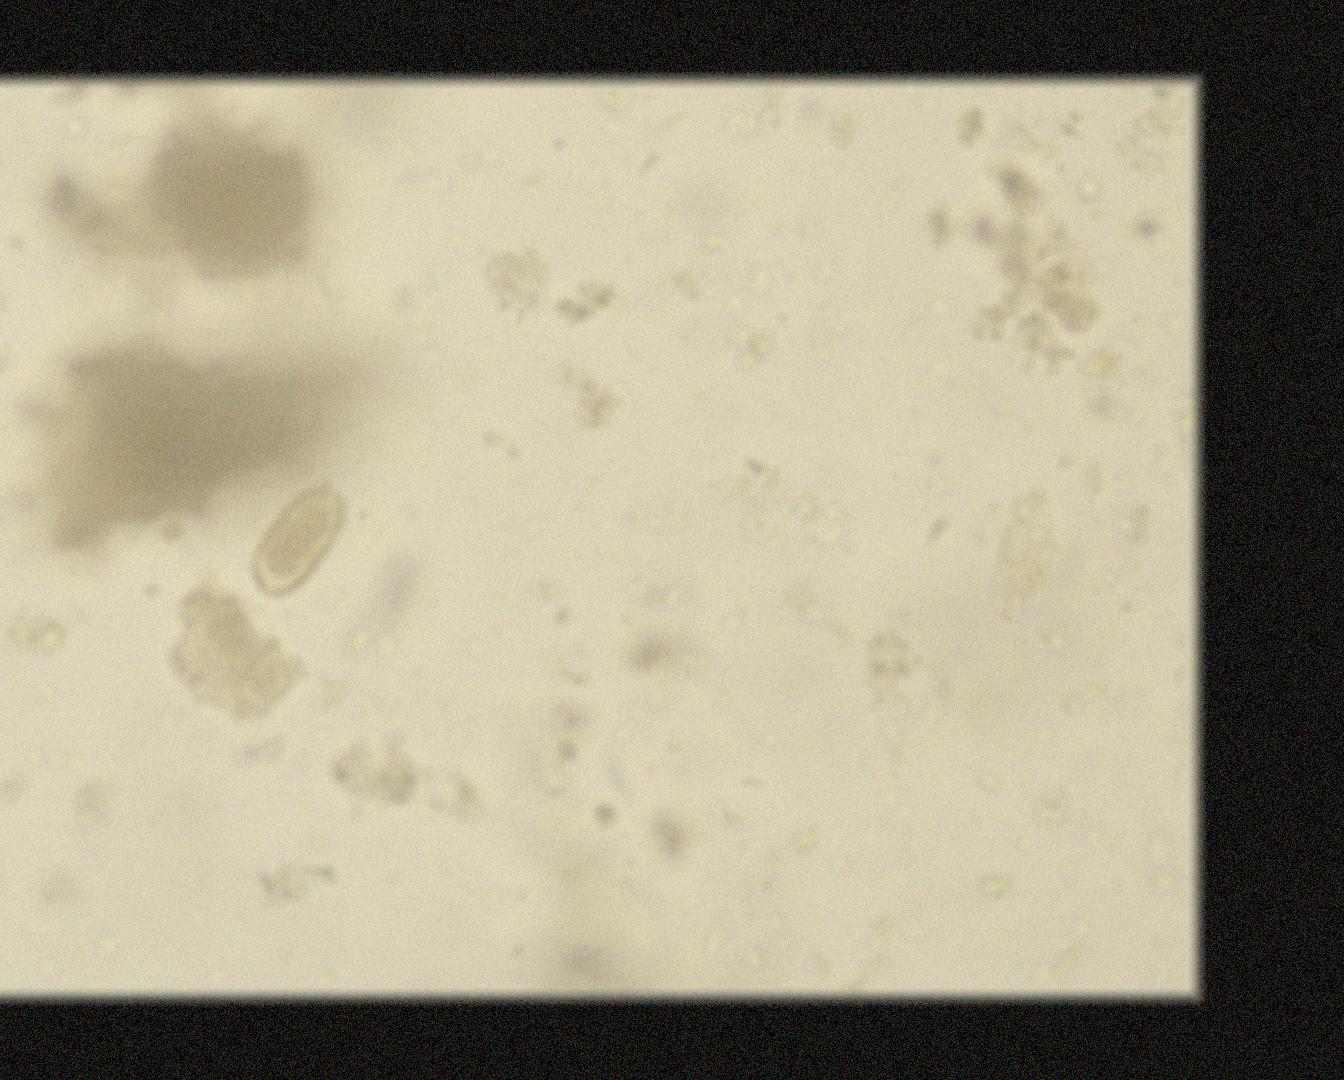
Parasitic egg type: Capillaria philippinensis